Question: Count the number of objects in the diagram.
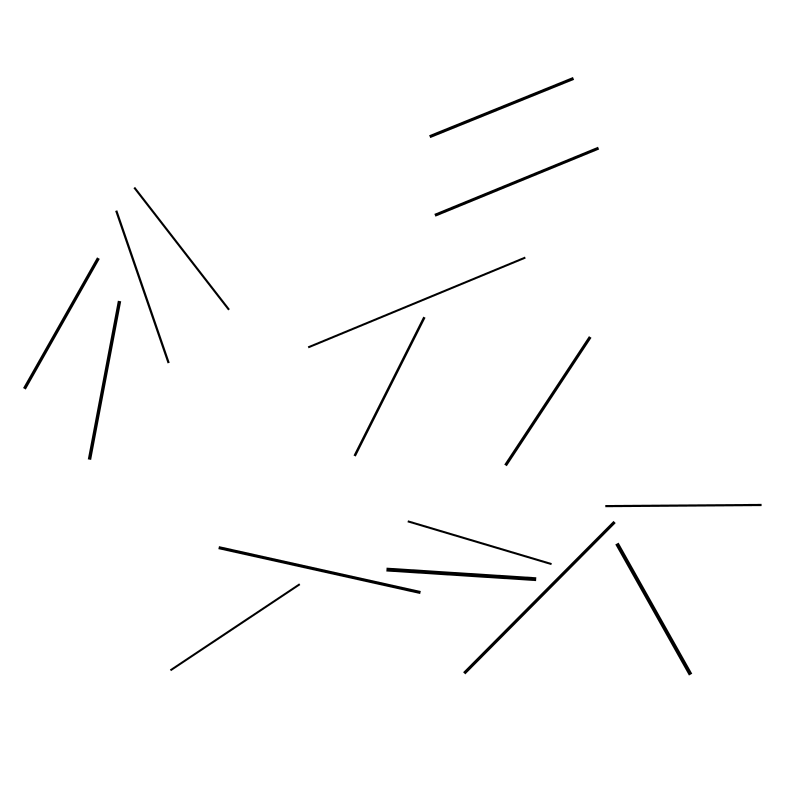
Answer: 16